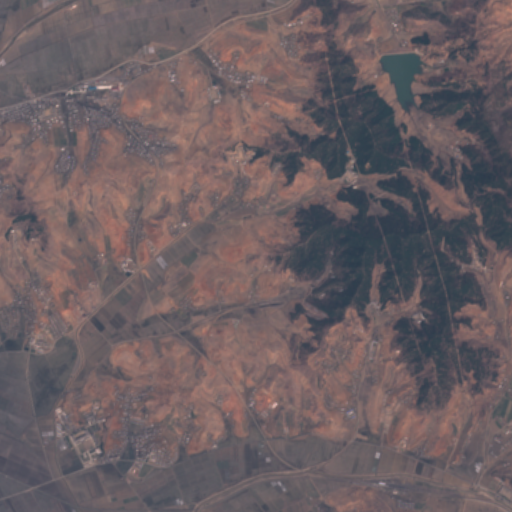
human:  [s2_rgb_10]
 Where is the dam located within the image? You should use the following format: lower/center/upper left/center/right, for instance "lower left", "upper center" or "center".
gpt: The dam is located in the upper right of the image.
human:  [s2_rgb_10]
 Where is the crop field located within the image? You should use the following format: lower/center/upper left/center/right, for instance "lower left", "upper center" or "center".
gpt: There is no crop field in the image.